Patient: sex M, age 26
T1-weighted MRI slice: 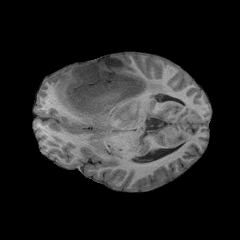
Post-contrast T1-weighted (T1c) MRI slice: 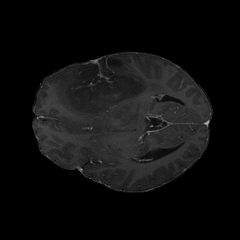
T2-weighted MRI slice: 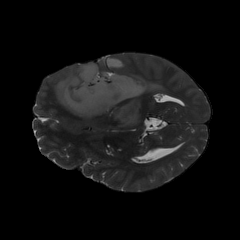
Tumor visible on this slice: yes
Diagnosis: Astrocytoma, IDH-mutant
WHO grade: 3